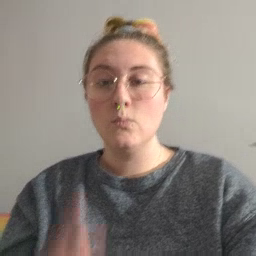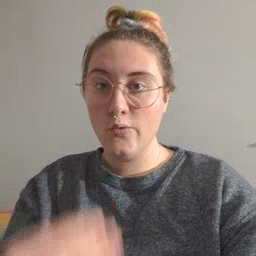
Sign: wolf